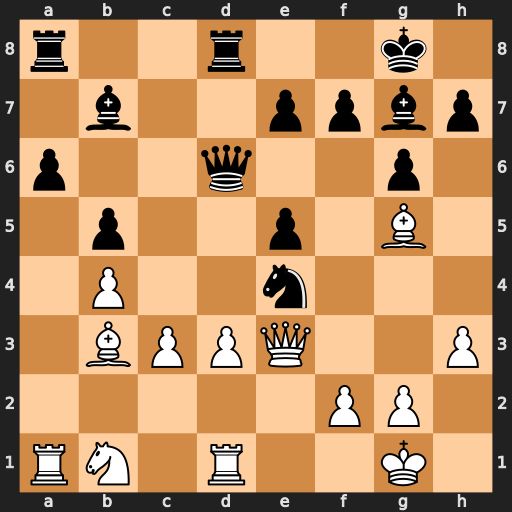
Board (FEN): r2r2k1/1b2ppbp/p2q2p1/1p2p1B1/1P2n3/1BPPQ2P/5PP1/RN1R2K1
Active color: w
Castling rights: -
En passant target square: -
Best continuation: dxe4 Qxd1+ Bxd1 Rxd1+ Kh2